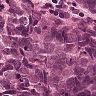
Metastatic tissue present: yes